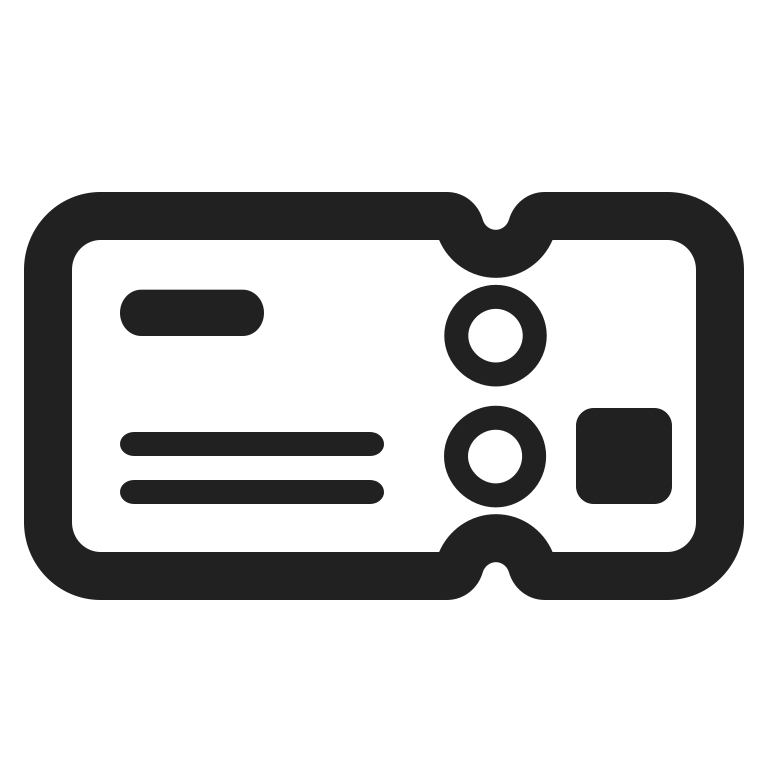
ticket high contrast